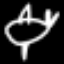
Label: airplane